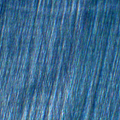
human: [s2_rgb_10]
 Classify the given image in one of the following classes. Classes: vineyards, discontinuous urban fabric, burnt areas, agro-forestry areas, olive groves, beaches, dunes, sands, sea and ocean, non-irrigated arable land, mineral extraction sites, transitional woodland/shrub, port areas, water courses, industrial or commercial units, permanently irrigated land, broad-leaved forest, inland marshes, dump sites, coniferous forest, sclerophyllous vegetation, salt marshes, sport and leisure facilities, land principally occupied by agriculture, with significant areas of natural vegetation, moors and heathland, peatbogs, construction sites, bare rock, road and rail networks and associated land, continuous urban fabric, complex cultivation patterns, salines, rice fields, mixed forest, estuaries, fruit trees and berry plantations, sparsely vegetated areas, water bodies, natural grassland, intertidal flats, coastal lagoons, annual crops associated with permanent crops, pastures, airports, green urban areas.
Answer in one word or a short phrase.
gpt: continuous urban fabric